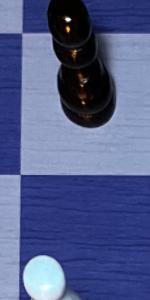
Label: Empty